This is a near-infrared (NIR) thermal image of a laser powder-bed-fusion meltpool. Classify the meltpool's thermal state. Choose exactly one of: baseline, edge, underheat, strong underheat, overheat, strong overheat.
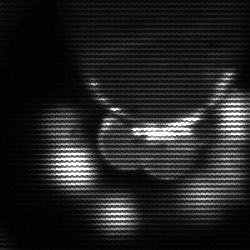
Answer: edge